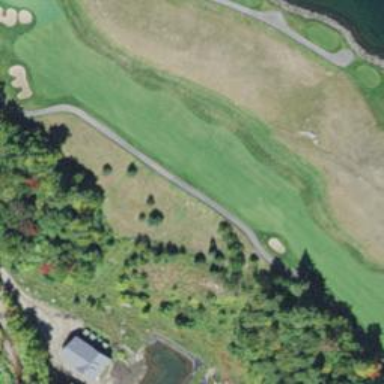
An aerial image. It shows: Golf fairway in the image.